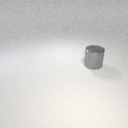
large gray metal cylinder